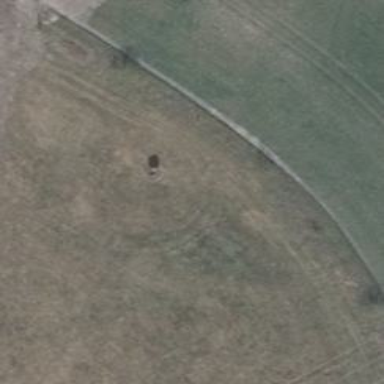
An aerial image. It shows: Hunting stand.